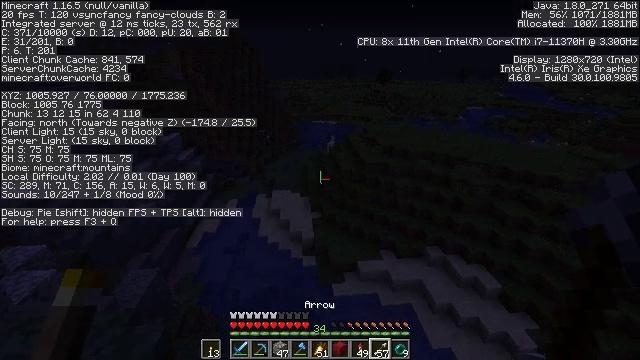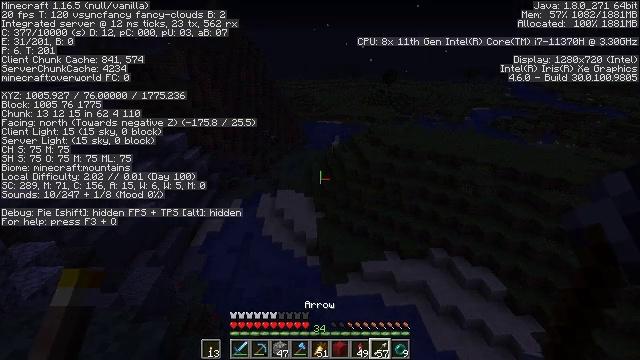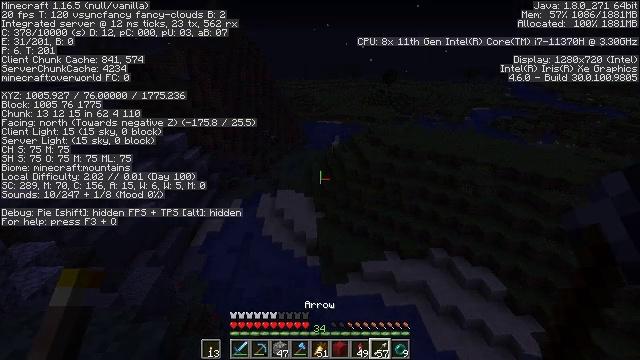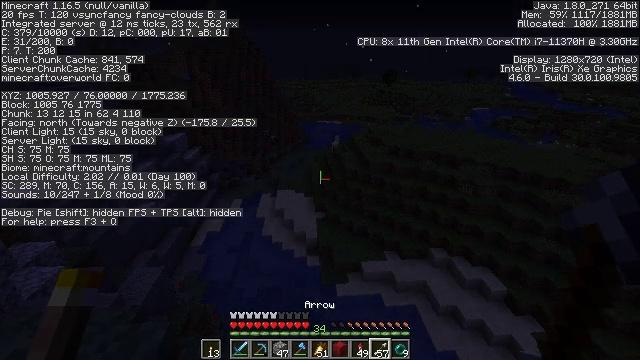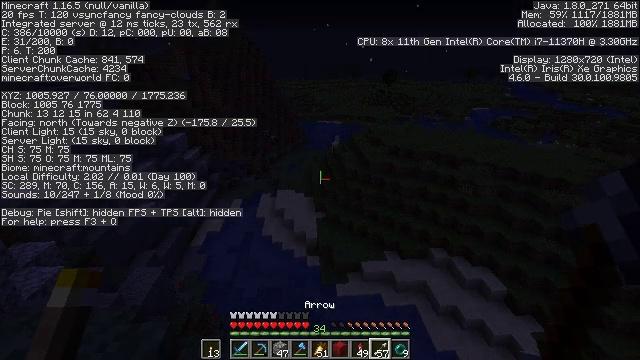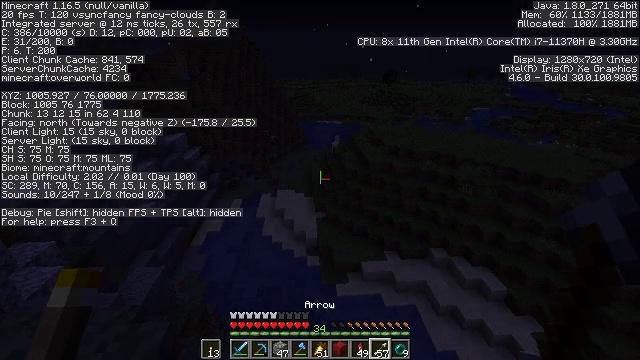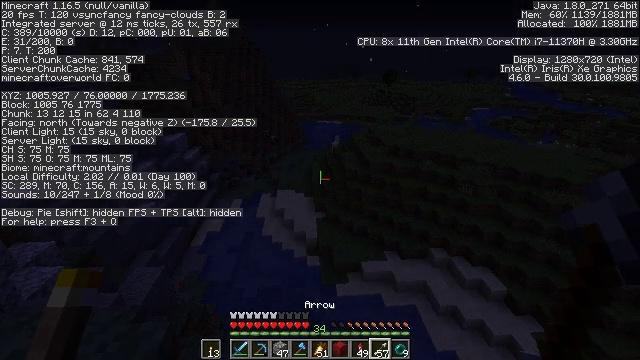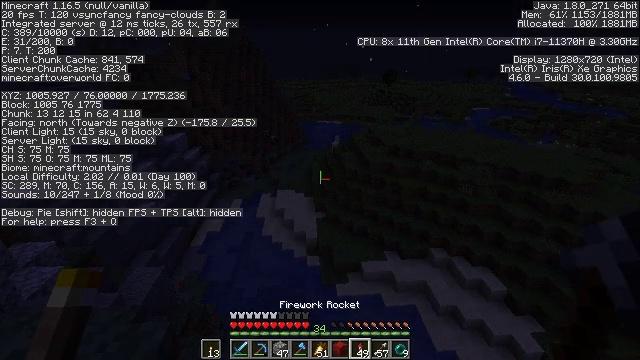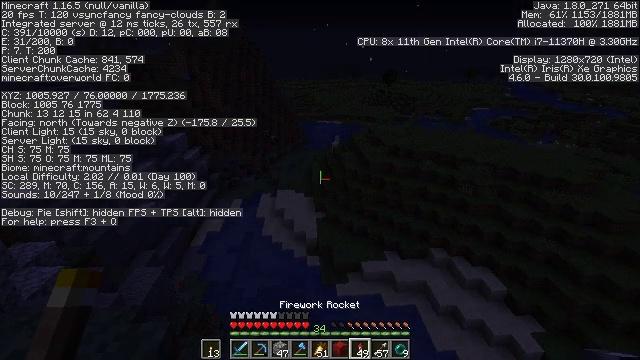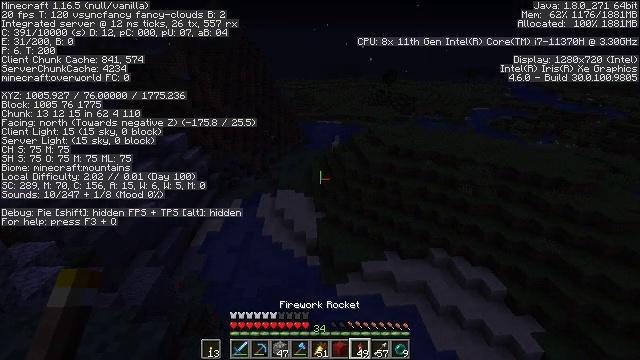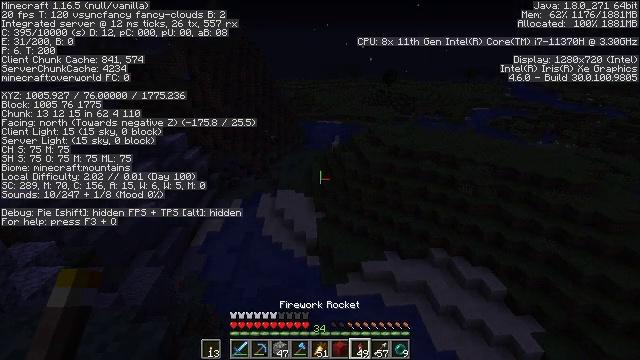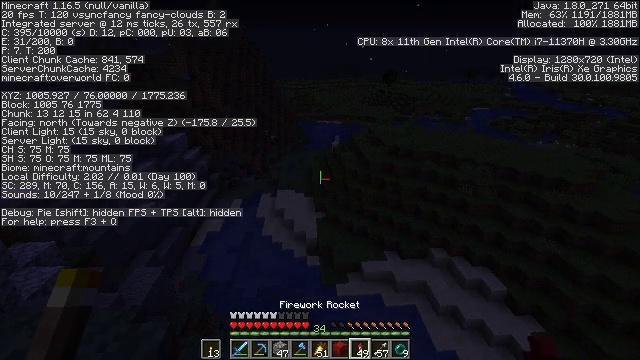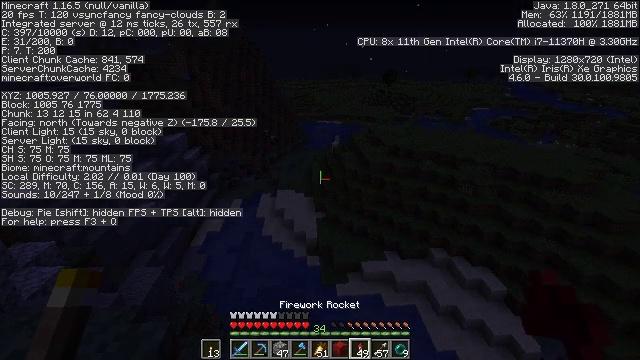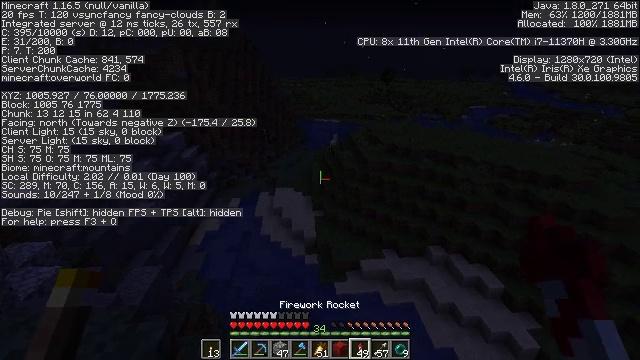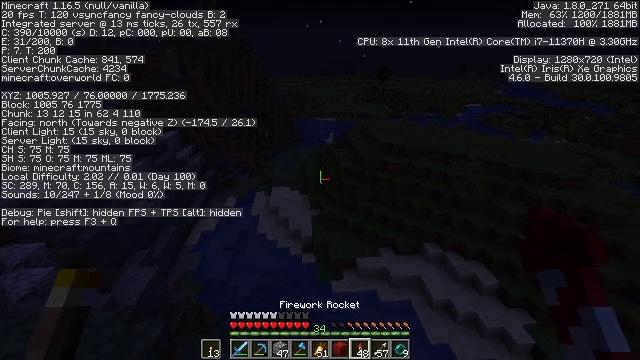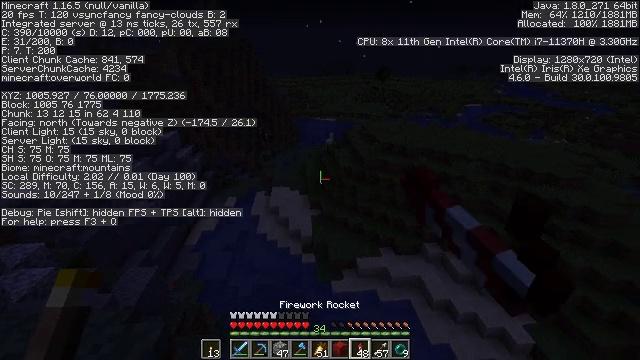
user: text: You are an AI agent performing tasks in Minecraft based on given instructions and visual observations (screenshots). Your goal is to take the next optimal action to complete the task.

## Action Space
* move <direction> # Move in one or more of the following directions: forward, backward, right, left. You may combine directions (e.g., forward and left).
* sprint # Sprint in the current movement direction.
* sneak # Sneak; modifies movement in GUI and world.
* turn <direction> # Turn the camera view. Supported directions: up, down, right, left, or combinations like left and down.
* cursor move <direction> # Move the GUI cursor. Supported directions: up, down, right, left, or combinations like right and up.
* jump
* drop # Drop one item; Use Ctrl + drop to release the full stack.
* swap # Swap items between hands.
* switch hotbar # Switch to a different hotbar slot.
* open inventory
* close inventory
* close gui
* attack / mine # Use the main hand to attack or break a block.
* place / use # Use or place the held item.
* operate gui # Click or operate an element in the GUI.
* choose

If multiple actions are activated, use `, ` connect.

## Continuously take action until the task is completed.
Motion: motion action
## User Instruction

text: Drop a firework rocket.
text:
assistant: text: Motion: turn left
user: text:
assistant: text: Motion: no_op
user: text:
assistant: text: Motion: no_op
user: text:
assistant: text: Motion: no_op
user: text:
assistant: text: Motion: no_op
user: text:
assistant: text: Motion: no_op
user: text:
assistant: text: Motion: no_op
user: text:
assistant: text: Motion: no_op
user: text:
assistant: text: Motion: no_op
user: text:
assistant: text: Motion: no_op
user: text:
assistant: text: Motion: no_op
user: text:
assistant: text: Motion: no_op
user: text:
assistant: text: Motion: no_op
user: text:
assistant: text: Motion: drop
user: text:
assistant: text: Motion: drop
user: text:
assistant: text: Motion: drop
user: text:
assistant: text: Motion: jump, drop
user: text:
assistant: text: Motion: jump, drop
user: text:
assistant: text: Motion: jump, drop